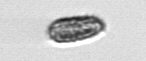
Label: Pseudochattonella_farcimen